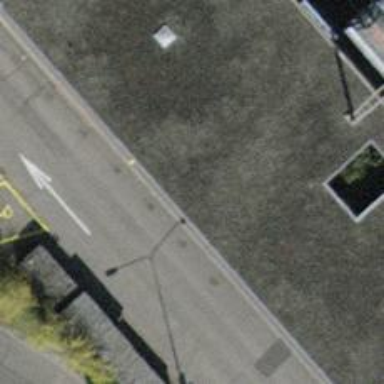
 serving as platform for public transportation."